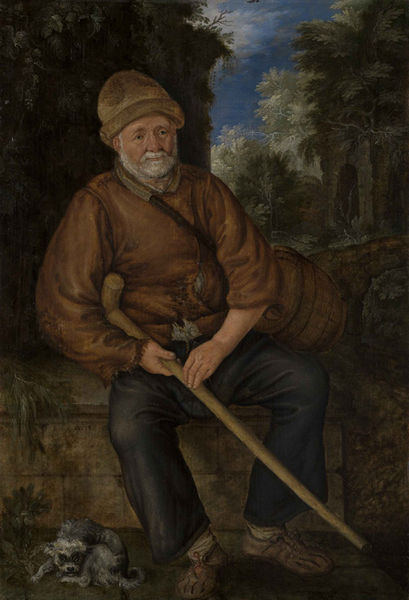
Titel: Ein Bauer auf der Rast
Künstler: Roelant Savery
Standort: Karlsruhe
Institution: Staatliche Kunsthalle Karlsruhe
Schlagwörter: baum, blau, dunkel, felsen, gemälde, hand, himmel, laub, mann, schatten, wolken, bäume, grün, landschaft, sitzen, abend, braun, bunt, grau, holz, hut, nacht, nase, schwarz, weiss, zeichnung, blick, gebäude, hund, tier, weg, hochformat, malerei, alt, bart, hose, jacke, kappe, mütze, architektur, arm, augen, gesicht, kragen, mensch, stein, steine, tragen, ärmel, herr, hände, portrait, porträt, ast, auge, gewand, sitzend, höhle, kinn, wald, sack, stock, fell, himmelblau, hündchen, lächeln, bein, ruhe, ruhen, sitz, gehstock, schuhe, stab, mauer, steinmauer, pause, rast, bank, vorsprung, arch, blue, fringe, hands, hat, men, oil, white, belt, bench, black, dark, face, gray, green, grey, nose, old, painting, seat, seated, sit, sitting, sitzende, symbolism, wall, flicken, sitzt, korb, oil painting, brown, palme, bauer, tor, fugen, ruine, alter, fetzen, greis, lumpen, wandern, lichtung, brett, loch, fass, beutel, tasche, schuh, gemäuer, wood, jäger, flower, cloud, clouds, heaven, man, sky, tree, wanderer, wams, ear, head, landscape, nature, orange, peasant, water, trees, bettler, palmen, eyes, feet, male, gurt, fellmütze, evening, forest, grass, garden, night, path, road, hirtenstab, rucksack, tornister, wanderstab, wanderstock, kraut, fässchen, hirte, schäfer, ruin, ruins, shadow, cap, coat, fur, mouth, dog, dogs, drum, hats, walking, beard, boots, french, old man, bau, rasten, jacket, smile, hausschuhe, glück, happy, person, glücklich, human, basket, beggar, arms, clothes, leaves, renaissance, construction, eald, artist, ears, large, pants, shoe, shoes, obdachlos, moon, gra, animal, legs, krücke, bush, fingers, sandals, cane, old men, walking stick, ruhepause, hirt, cave, resting, ochre, mann mit hund, cheek, neoclassical, trousers, strap, tan, lahm, stick, shirt, alcohol, beer, drink, poor, hiking, staff, pet, rest, torn, weeds, shit, schwarze hose, raphael, pole, vagabund, hate, can, kind, überwachsen, amann, lonely, leather, barrel, foliage, hike, tired, traveler, hunter, fat, lichting, sorrow, out, morning, nice, grotto, socks, bag, d, oil on canvas, panel, har, grün#, bear, hiker, barrell, 1800, gourd, rat, cotton, jeans, peddlar, guy, santa, gray hair, wandering, homeless, spade, ripped, white beard, hund#, canada, stein7, overweight, tattered, jacket shoes, sat, old men with a dog, old men sitting, vagabone, vagabon, white beard men, puppy, pans, caine, frayed, creases, walking cane, ngiht, night sky, licking, old dog, wakk, crutch, mna, content, knapsack, doggy, blue jeans, ols man, raccoon, white beard', barel, racoon, faggit, vagabond, camper, rodent, cain, crocs, weiße bäume, leather shirt, opflanze, kane, hochformalt, tuque, water seller, schuhehund, #sack